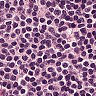
Metastatic tissue present: no